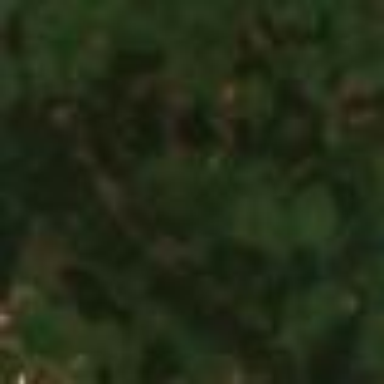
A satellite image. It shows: Beautiful woodland area.